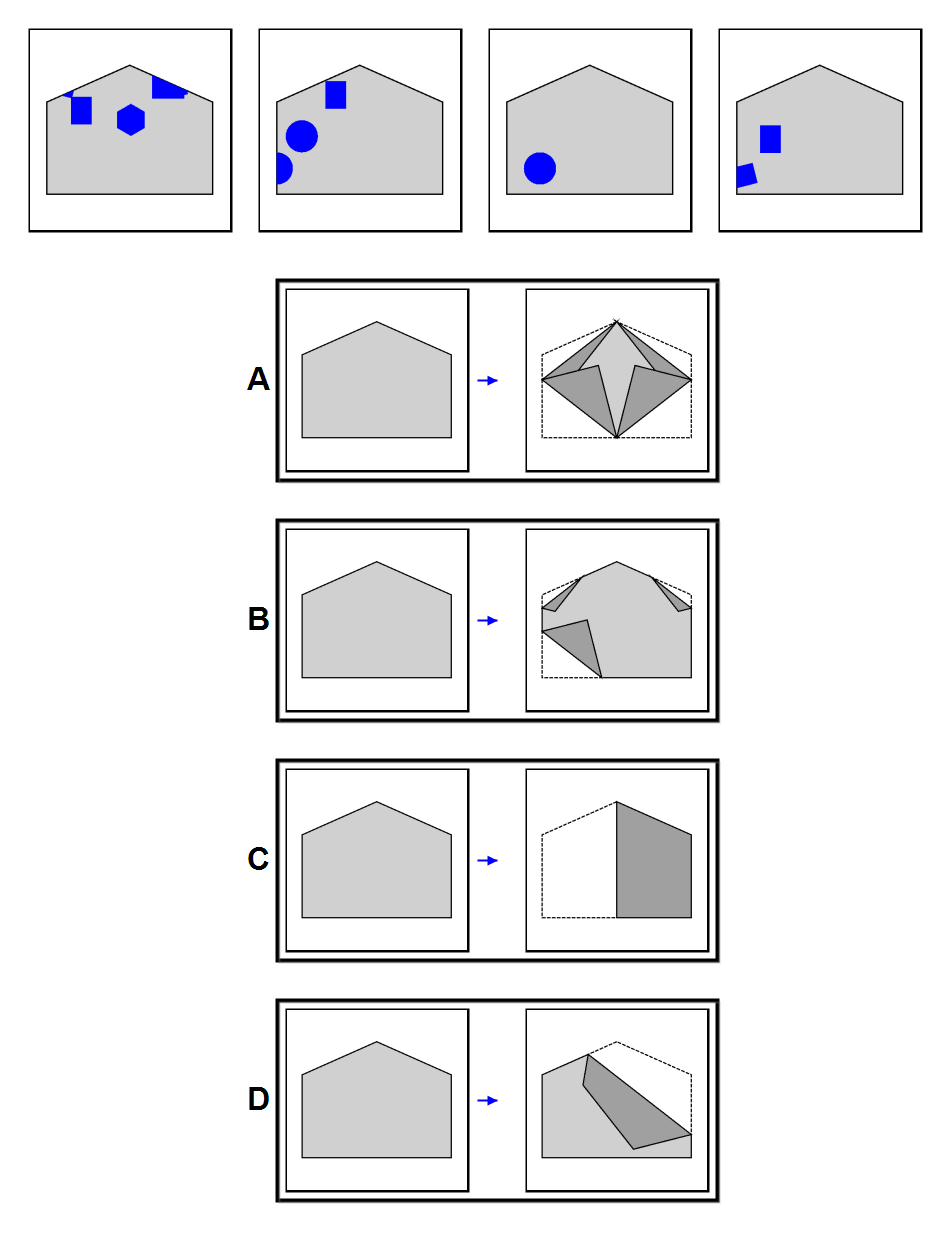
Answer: B